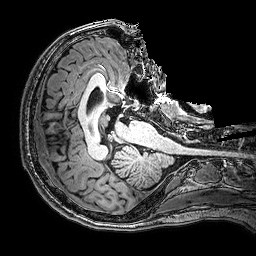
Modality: T1w
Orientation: axial
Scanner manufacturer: philips
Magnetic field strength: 3 T
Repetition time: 0.0096 s
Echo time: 0.0046 s